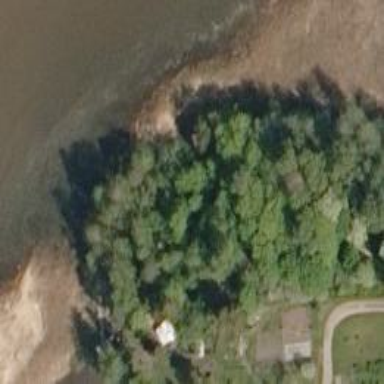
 which is tourist attraction for bird watching."